Question: For a documentation project I am writing I need to include a table with date format strings. Now almost everything works fine, but at the end I have this slight problem where I want to print a literal ' quote and two literal quotes (separately and between other quotes). Sphinx changes these to up/down quotes, which usually looks really neat, but in this particular case makes the text unreadable. The best I could come up with was:
'''
====== =========== ====== =====================
''''' Escape for | " ''''' hour ''''' h" -> "hour 9"
for text
Delimiter
'''''' Single | "ss '''''' SSS" -> "45 ''''' 876"
quote
Literal
====== =========== ====== =====================
'''
This produces all the right quotes, but it inserts extra spaces before and after, which I would like to see removed, since the example is not syntactically correct that way. So one could also rephrase my question as: How to remove extra spaces before and after literal quotes when using backticks.
I have tried standard ways of escaping. Backslashes have no effect, since ' is not a reStructuredText special character. If I remove the spaces the backticks '' won't work anymore.
Sample output with extra spaces:

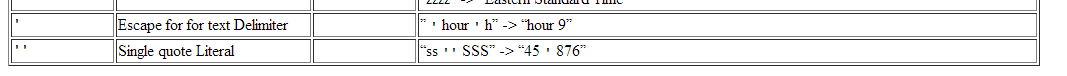
Answer: As mentioned by other people in the comments, this process where Sphinx changes plain '"' into curled '"' and so on is called SmartQuotes.
I'm not sure if you specifically wanted the literals at all in the first place, or if they were only a compromise to avoid the SmartQuotes, but there are (at least) two ways to stop the SmartQuotes without needing to use literals:
If you don't want SmartQuotes, either add:
'''
smartquotes = False
'''
to your 'conf.py file'
Or add a 'docutils.conf' file at the same level as 'conf.py' with this contents:
'''
[parsers]
smart_quotes: no
'''
(solution from <URL>
You can use double-backslashes '\' to escape the quote marks you want to be straight, eg '\'' and '\"'. So in your example, this:
'''
"\'hour\'h" -> "hour 9"
"ss\'\'SSS" -> "45\'876"
'''
would give output of:
'''
"'hour'h" -> "hour 9"
"ss''SSS" -> "45'876"
'''
with the outer double quotes left as 'smart', but I think that is the behaviour you wanted.
(see the <URL>